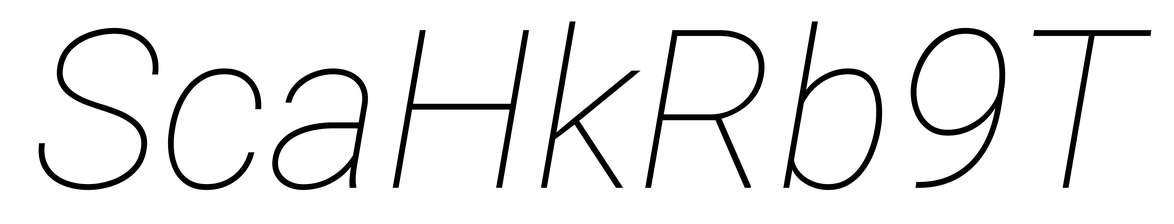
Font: Roboto-Italic_Thin_Italic